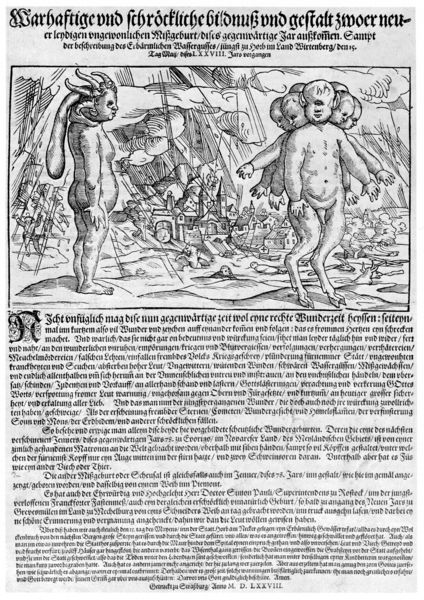
Titel: Wahrhaftige vnd schröckliche bildnuß vnd gestalt
Standort: Zürich.
Institution: Wickiana
Schlagwörter: himmel, mann, nackt, wasser, wolken, menschen, stadt, finger, köpfe, profil, zeichnung, wolke, alt, arme, bild, horn, felder, boden, auge, kind, pferd, sack, engel, huf, hufe, holzschnitt, schiff, schrift, grafik, rind, baby, angst, krieg, schlacht, deutsch, bauch, junge, bauchnabel, regen, buch, druck, schnitt, stich, seite, illustration, schwarzweiß, text, zeitung, überschrift, dämon, buchseite, schein, hölle, teufel, wesen, mittelalter, fabelwesen, hörner, fraktur, teufelchen, altdeutsch, klauen, monster, neuzeit, schrecklich, nakct, weltuntergang, schif, einäugig, zyklop, deformation, nuch, siebenköpfig, hexenhammer, wahrhaftig, strahlrn, kindköpfe, pferdefüße, schröcklich, paarhuf, missbildungen, siebenkäpfig